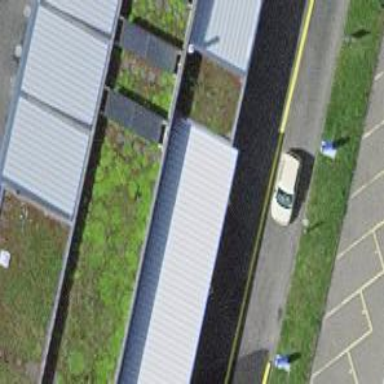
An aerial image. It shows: Building serving as car wash facility.